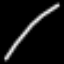
Label: line